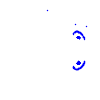
Particle: electron